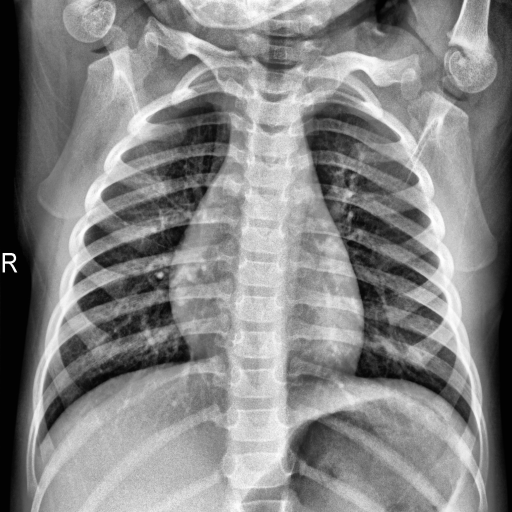
Finding: NORMAL